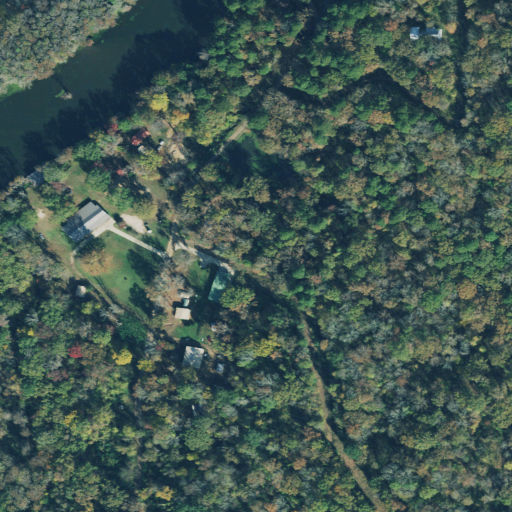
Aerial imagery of cliff(s) in Texas named Pine Bluff containing woody wetlands, open development, deciduous forest, open water, evergreen forest, pasture, low intensity development, medium intensity development, and grassland